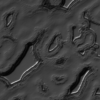
Label: not_dusty